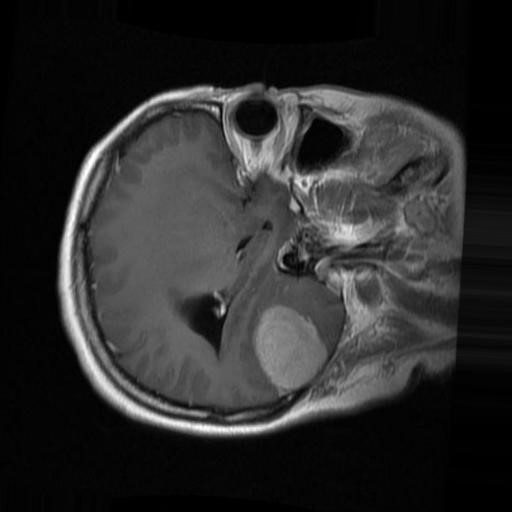
Label: brain_menin